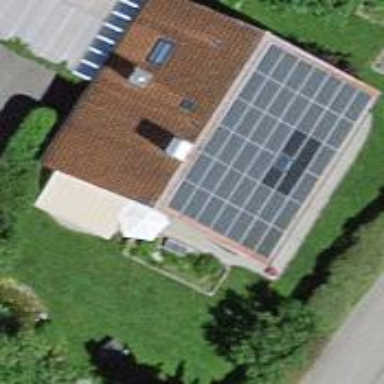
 consisting of solar photovoltaic panels."